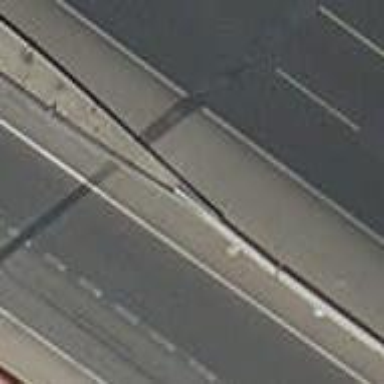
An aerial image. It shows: Jersey wall barrier.